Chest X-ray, PA view. Patient: 27 years old, sex M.
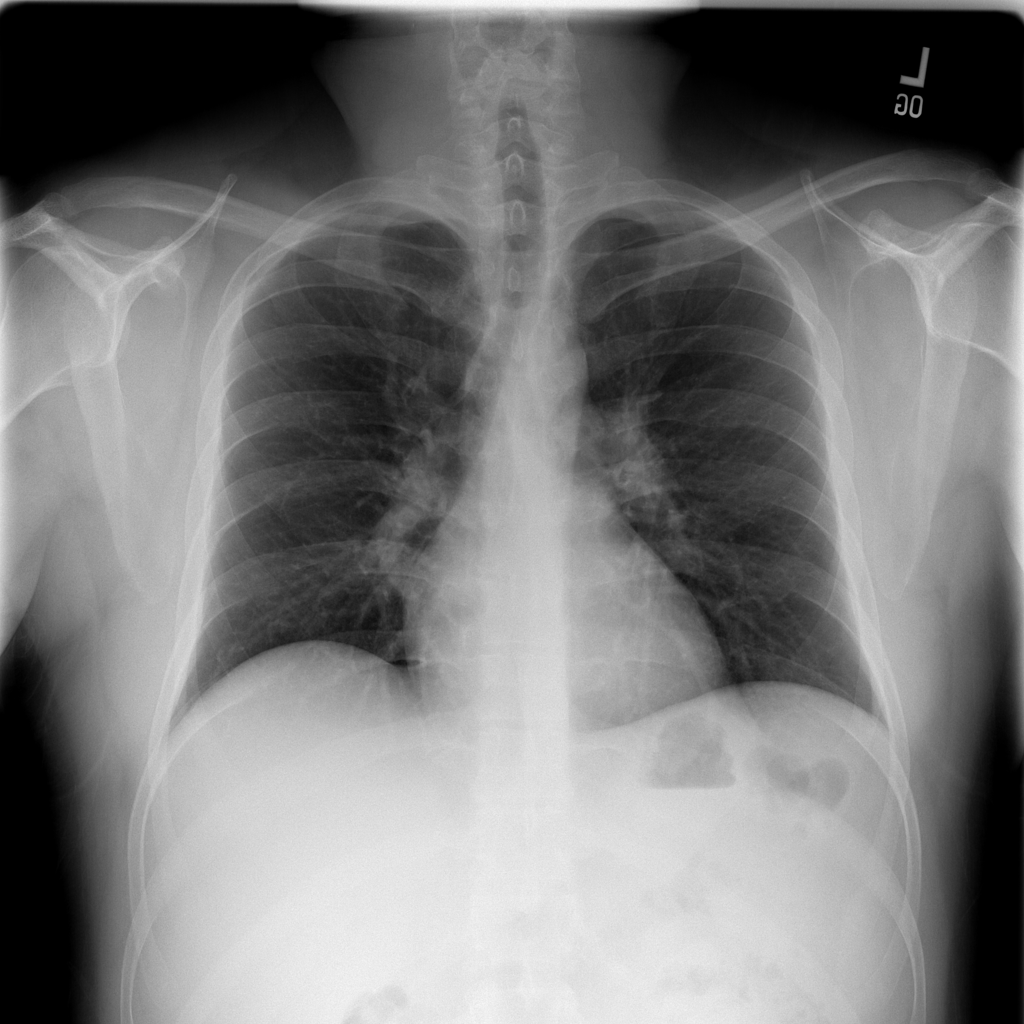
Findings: No Finding